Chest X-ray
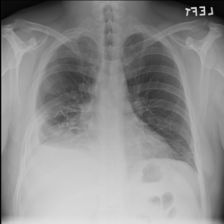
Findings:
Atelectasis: negative
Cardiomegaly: negative
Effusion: positive
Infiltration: positive
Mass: negative
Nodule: negative
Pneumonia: negative
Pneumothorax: negative
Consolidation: negative
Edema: negative
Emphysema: negative
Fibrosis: negative
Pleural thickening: negative
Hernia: negative